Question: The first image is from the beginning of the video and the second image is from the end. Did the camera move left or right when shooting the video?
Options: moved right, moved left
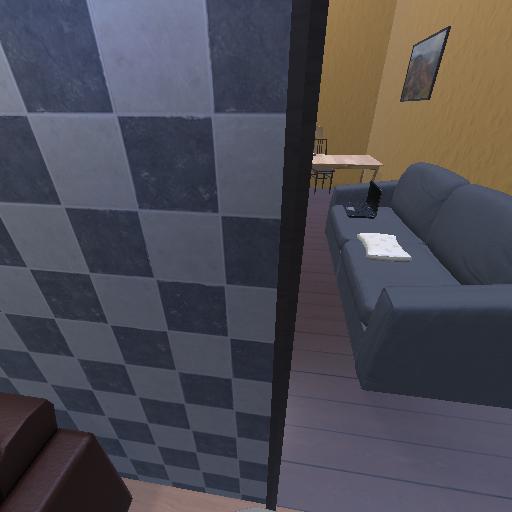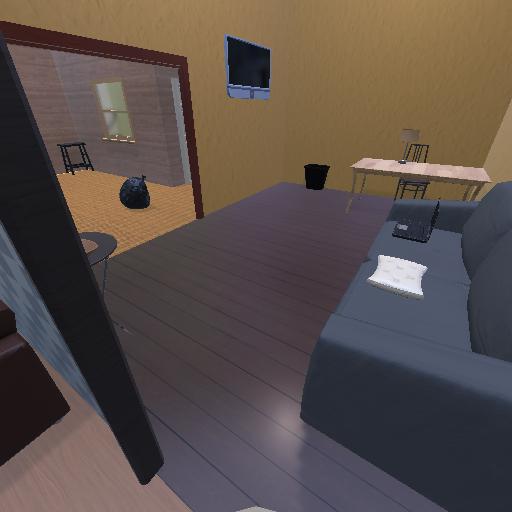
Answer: moved right